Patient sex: M
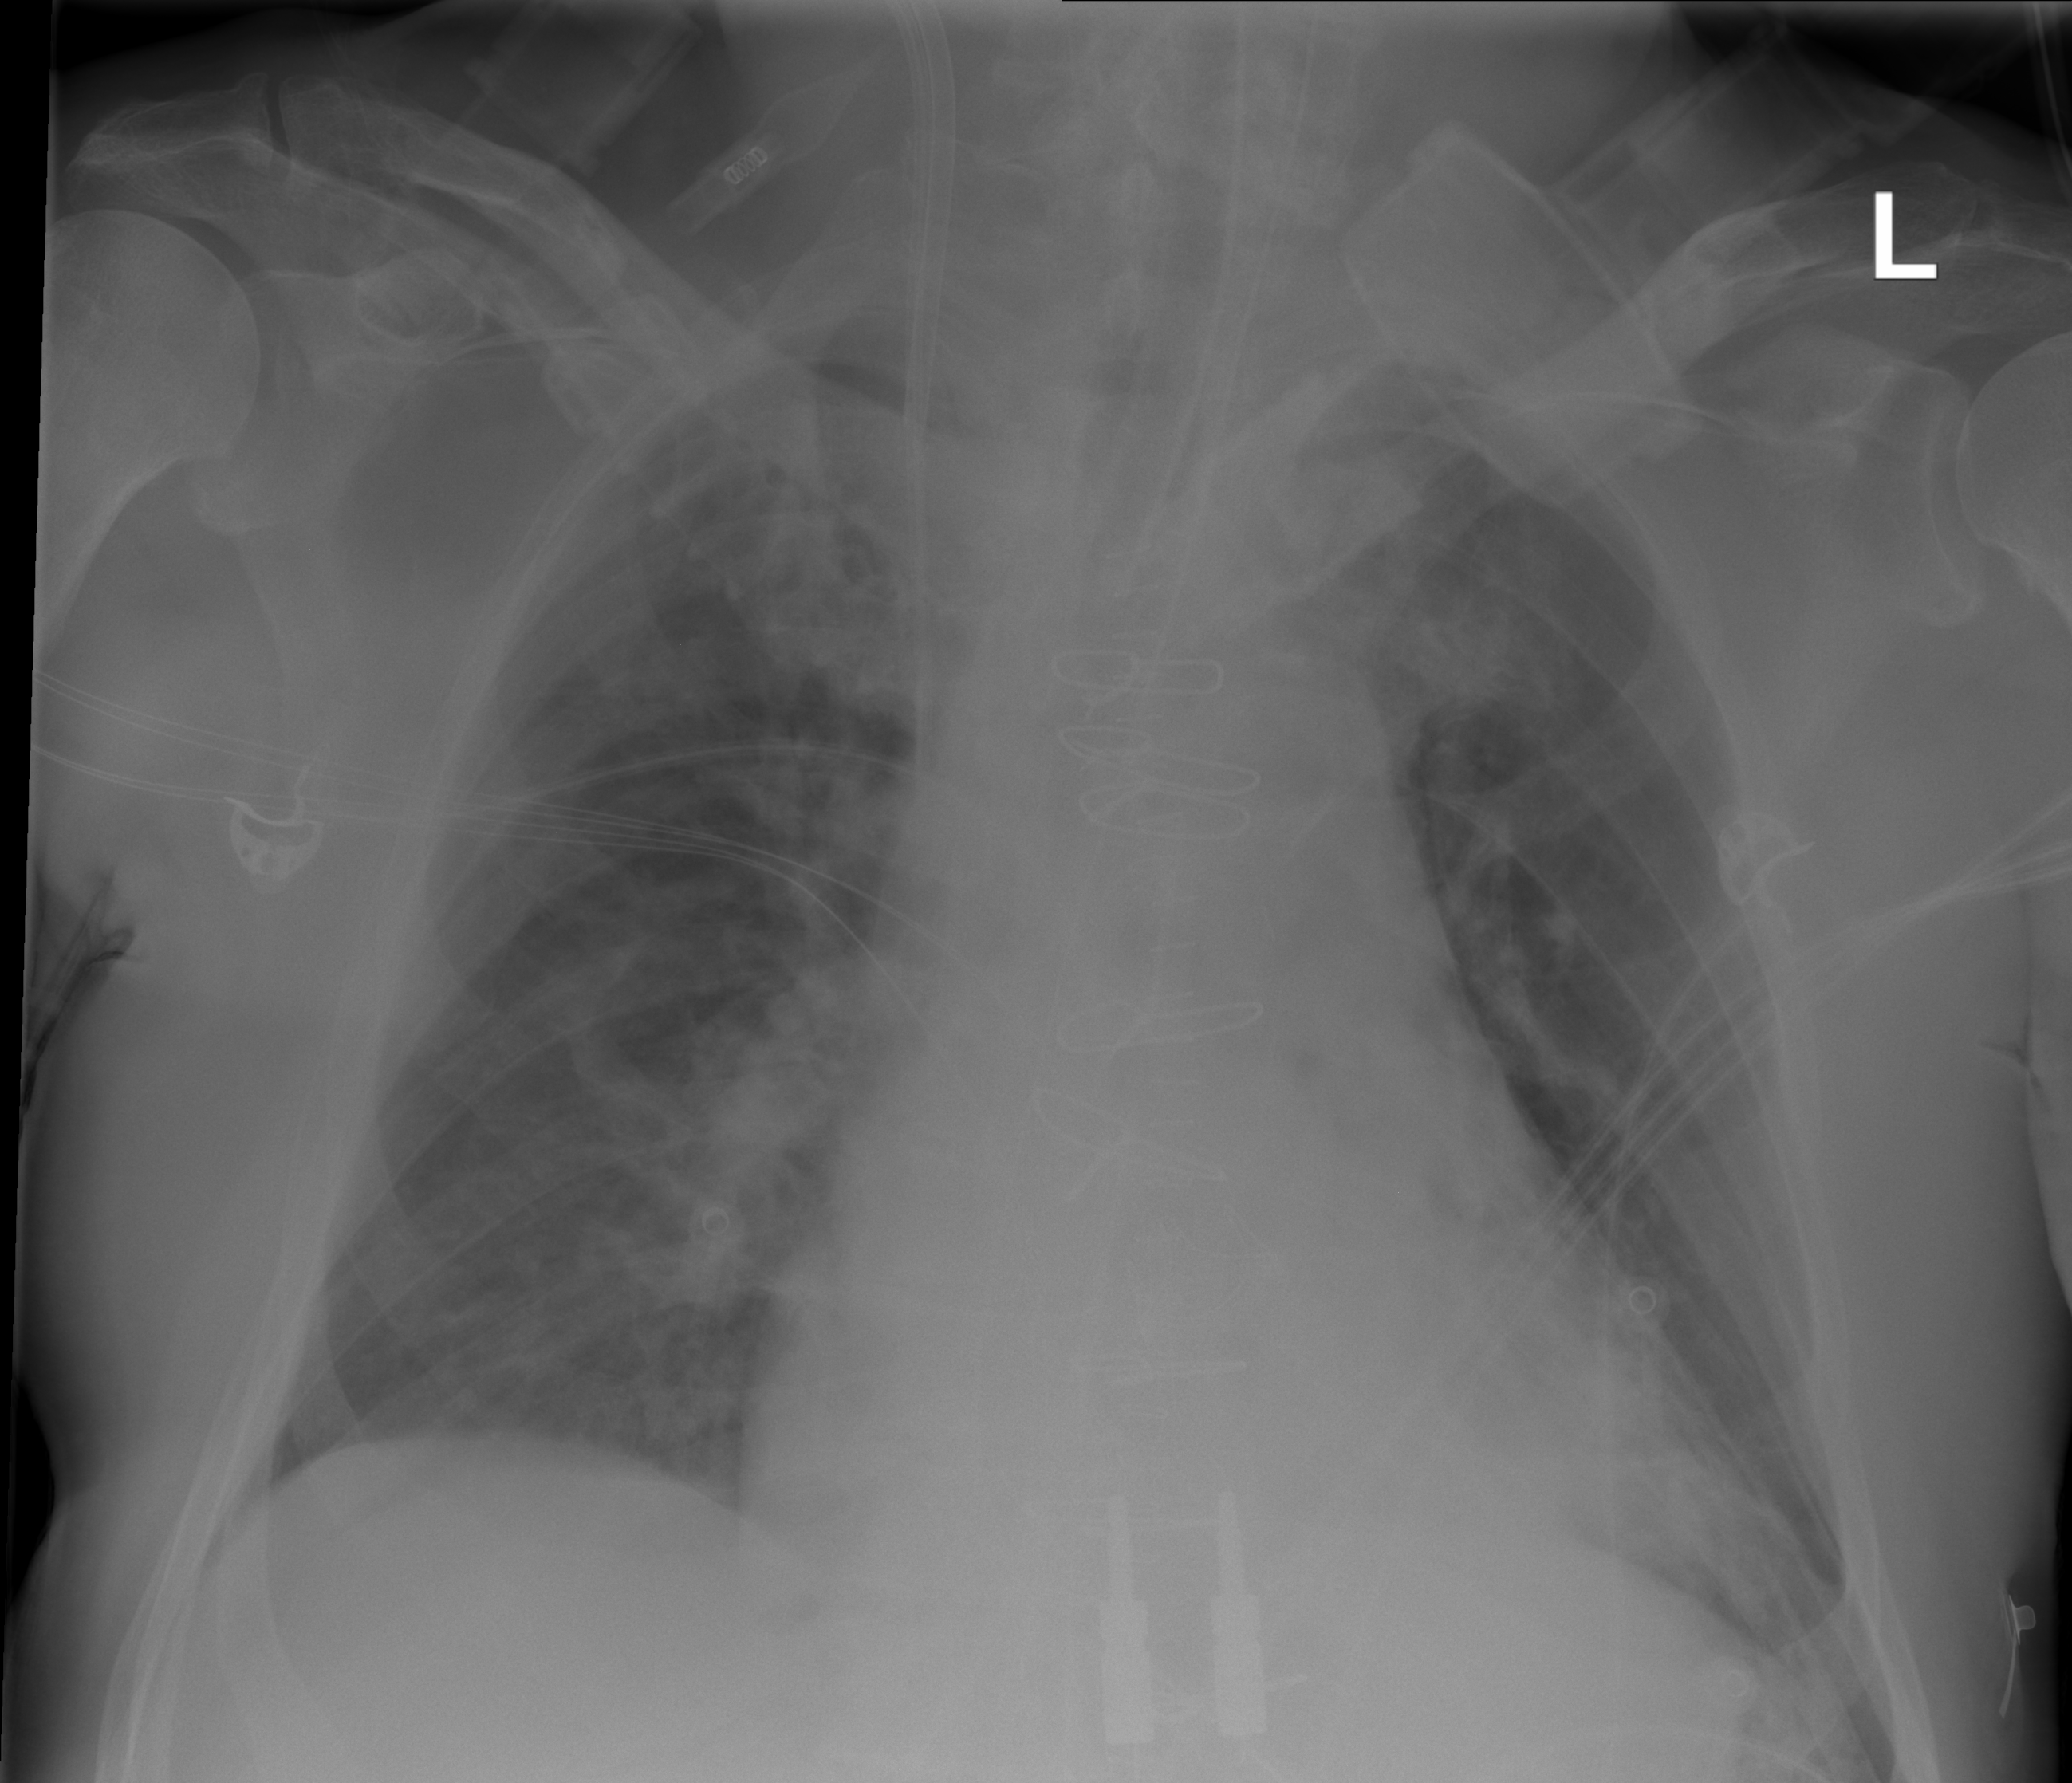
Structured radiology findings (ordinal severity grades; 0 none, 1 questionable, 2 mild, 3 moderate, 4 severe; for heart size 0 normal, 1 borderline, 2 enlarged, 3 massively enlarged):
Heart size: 2
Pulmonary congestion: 2
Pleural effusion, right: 0
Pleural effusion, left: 0
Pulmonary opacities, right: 0
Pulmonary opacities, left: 0
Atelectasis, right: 0
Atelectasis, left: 1